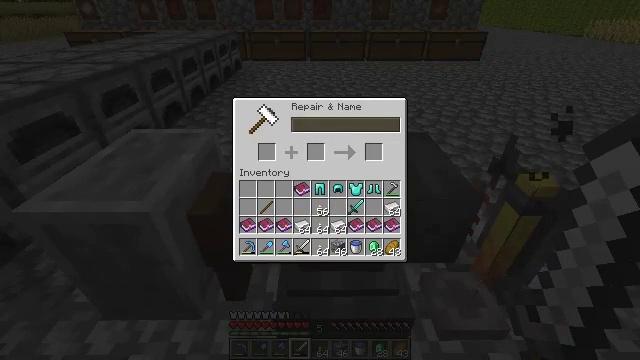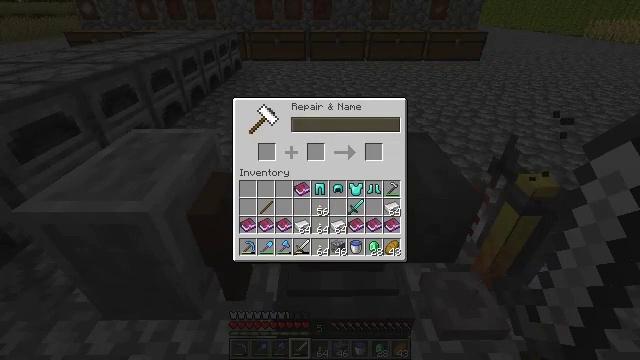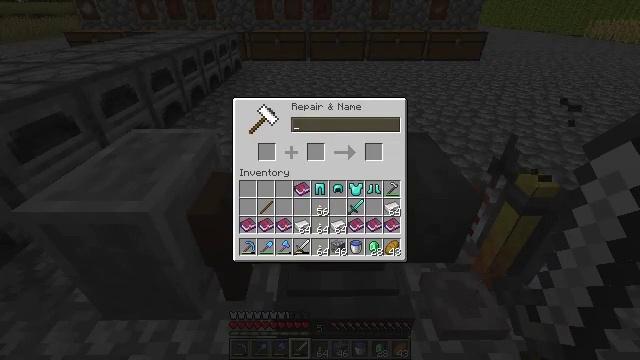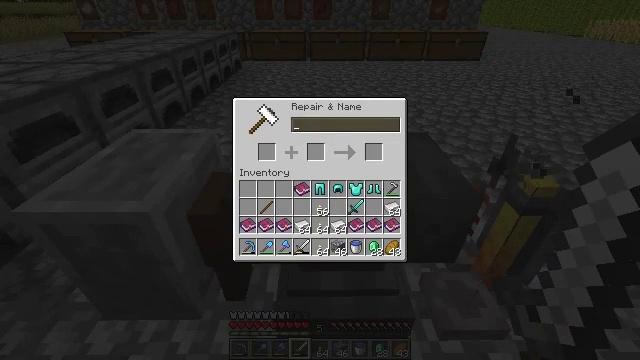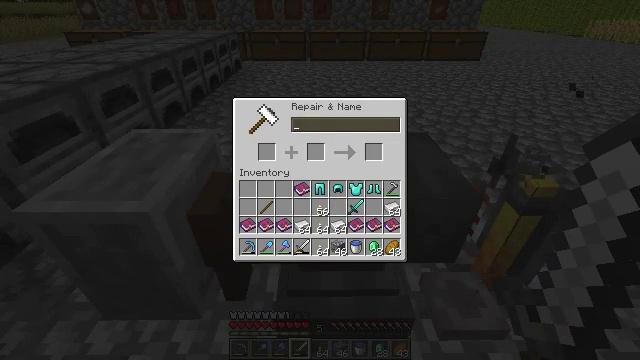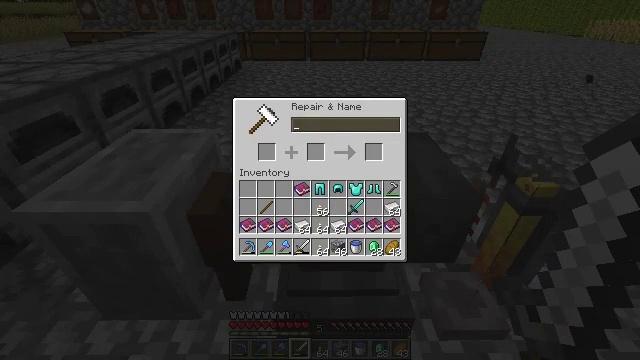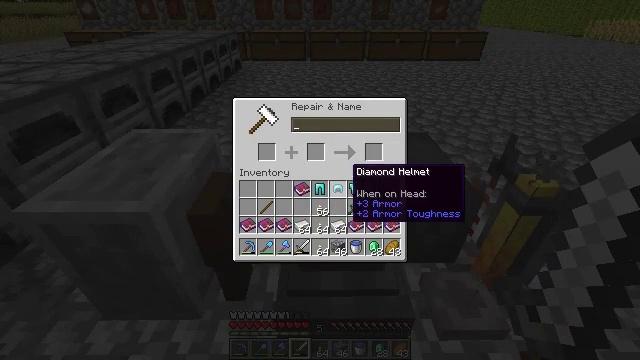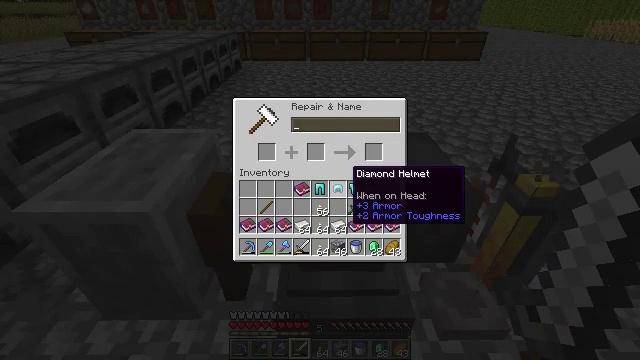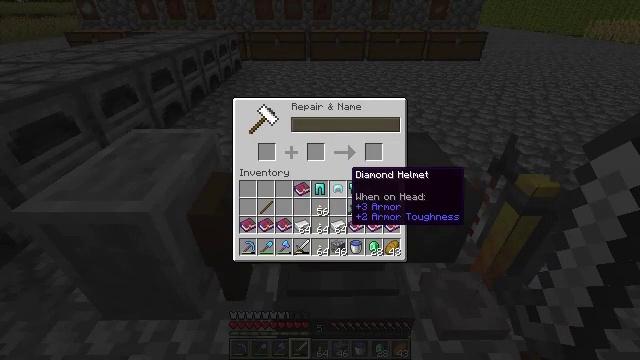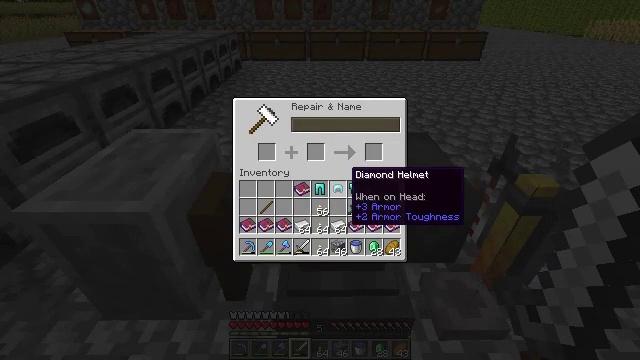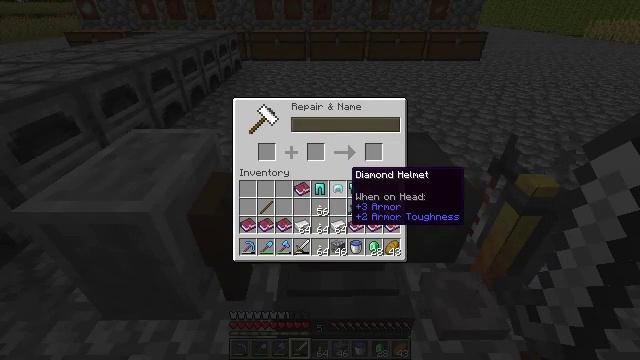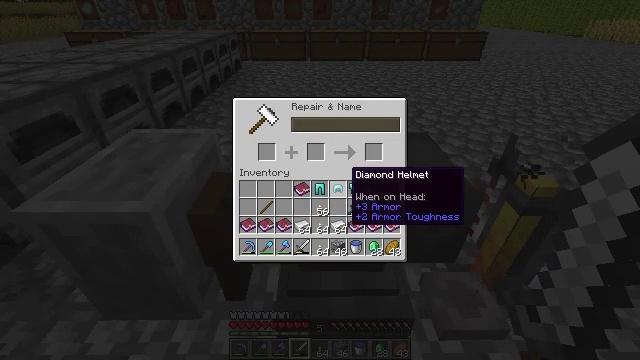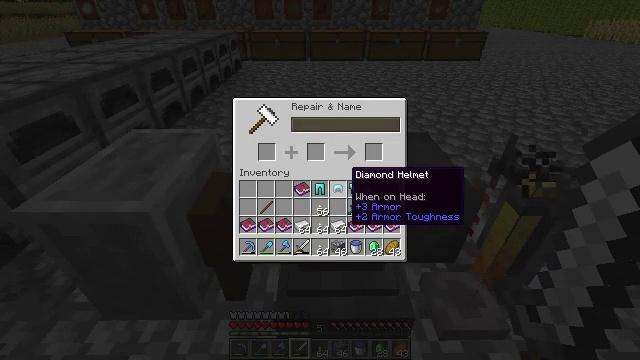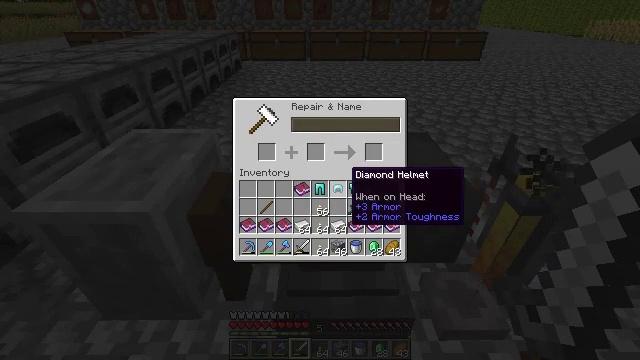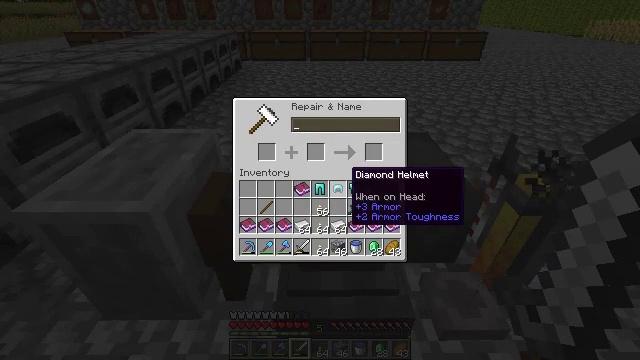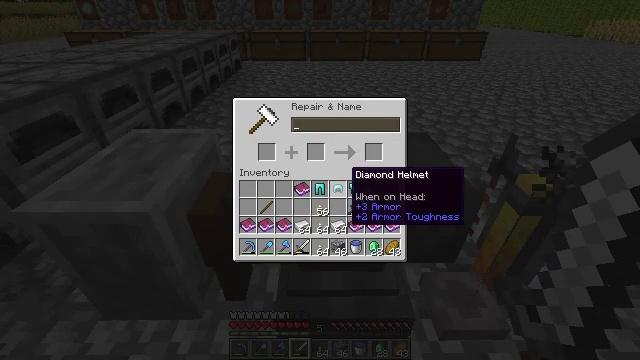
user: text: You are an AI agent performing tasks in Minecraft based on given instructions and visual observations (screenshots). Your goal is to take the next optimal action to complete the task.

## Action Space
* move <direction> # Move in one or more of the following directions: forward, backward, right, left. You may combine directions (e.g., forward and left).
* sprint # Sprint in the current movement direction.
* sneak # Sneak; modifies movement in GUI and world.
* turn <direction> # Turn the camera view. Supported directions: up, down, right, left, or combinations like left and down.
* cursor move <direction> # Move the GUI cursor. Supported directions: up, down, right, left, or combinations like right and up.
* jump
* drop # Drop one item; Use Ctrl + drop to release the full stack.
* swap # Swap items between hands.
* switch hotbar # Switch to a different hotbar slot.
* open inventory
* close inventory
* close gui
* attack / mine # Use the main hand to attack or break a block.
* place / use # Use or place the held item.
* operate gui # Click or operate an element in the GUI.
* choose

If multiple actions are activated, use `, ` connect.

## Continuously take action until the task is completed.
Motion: motion action
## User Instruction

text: Use materials to craft coal.
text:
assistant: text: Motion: no_op
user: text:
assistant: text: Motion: no_op
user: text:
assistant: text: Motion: no_op
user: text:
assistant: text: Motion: no_op
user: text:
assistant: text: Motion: no_op
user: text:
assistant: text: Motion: no_op
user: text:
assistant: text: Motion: no_op
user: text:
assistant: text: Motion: no_op
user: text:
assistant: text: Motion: no_op
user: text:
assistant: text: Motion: no_op
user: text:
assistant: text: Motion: no_op
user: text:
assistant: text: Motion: no_op
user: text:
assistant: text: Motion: no_op
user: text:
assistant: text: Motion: no_op
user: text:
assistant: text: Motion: no_op
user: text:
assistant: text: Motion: no_op
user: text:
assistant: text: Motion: no_op
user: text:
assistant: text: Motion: cursor move right
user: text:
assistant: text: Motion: cursor move right
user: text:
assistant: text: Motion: no_op
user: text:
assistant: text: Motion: cursor move left
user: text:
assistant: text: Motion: cursor move left
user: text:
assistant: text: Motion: cursor move left
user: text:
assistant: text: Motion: no_op
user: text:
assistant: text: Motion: no_op
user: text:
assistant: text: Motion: no_op
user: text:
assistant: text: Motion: no_op
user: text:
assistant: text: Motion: no_op
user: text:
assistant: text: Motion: no_op
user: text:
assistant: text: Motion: no_op